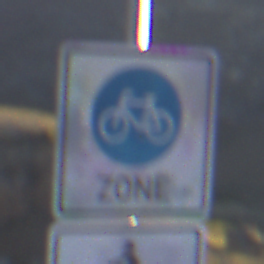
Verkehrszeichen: BeginnFahrradzone
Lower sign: EinspurigeFahrzeugeFrei3
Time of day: SunriseSunset
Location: Outdoor (Nature)
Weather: Clear
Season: NotSpecified
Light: Natural